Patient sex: M
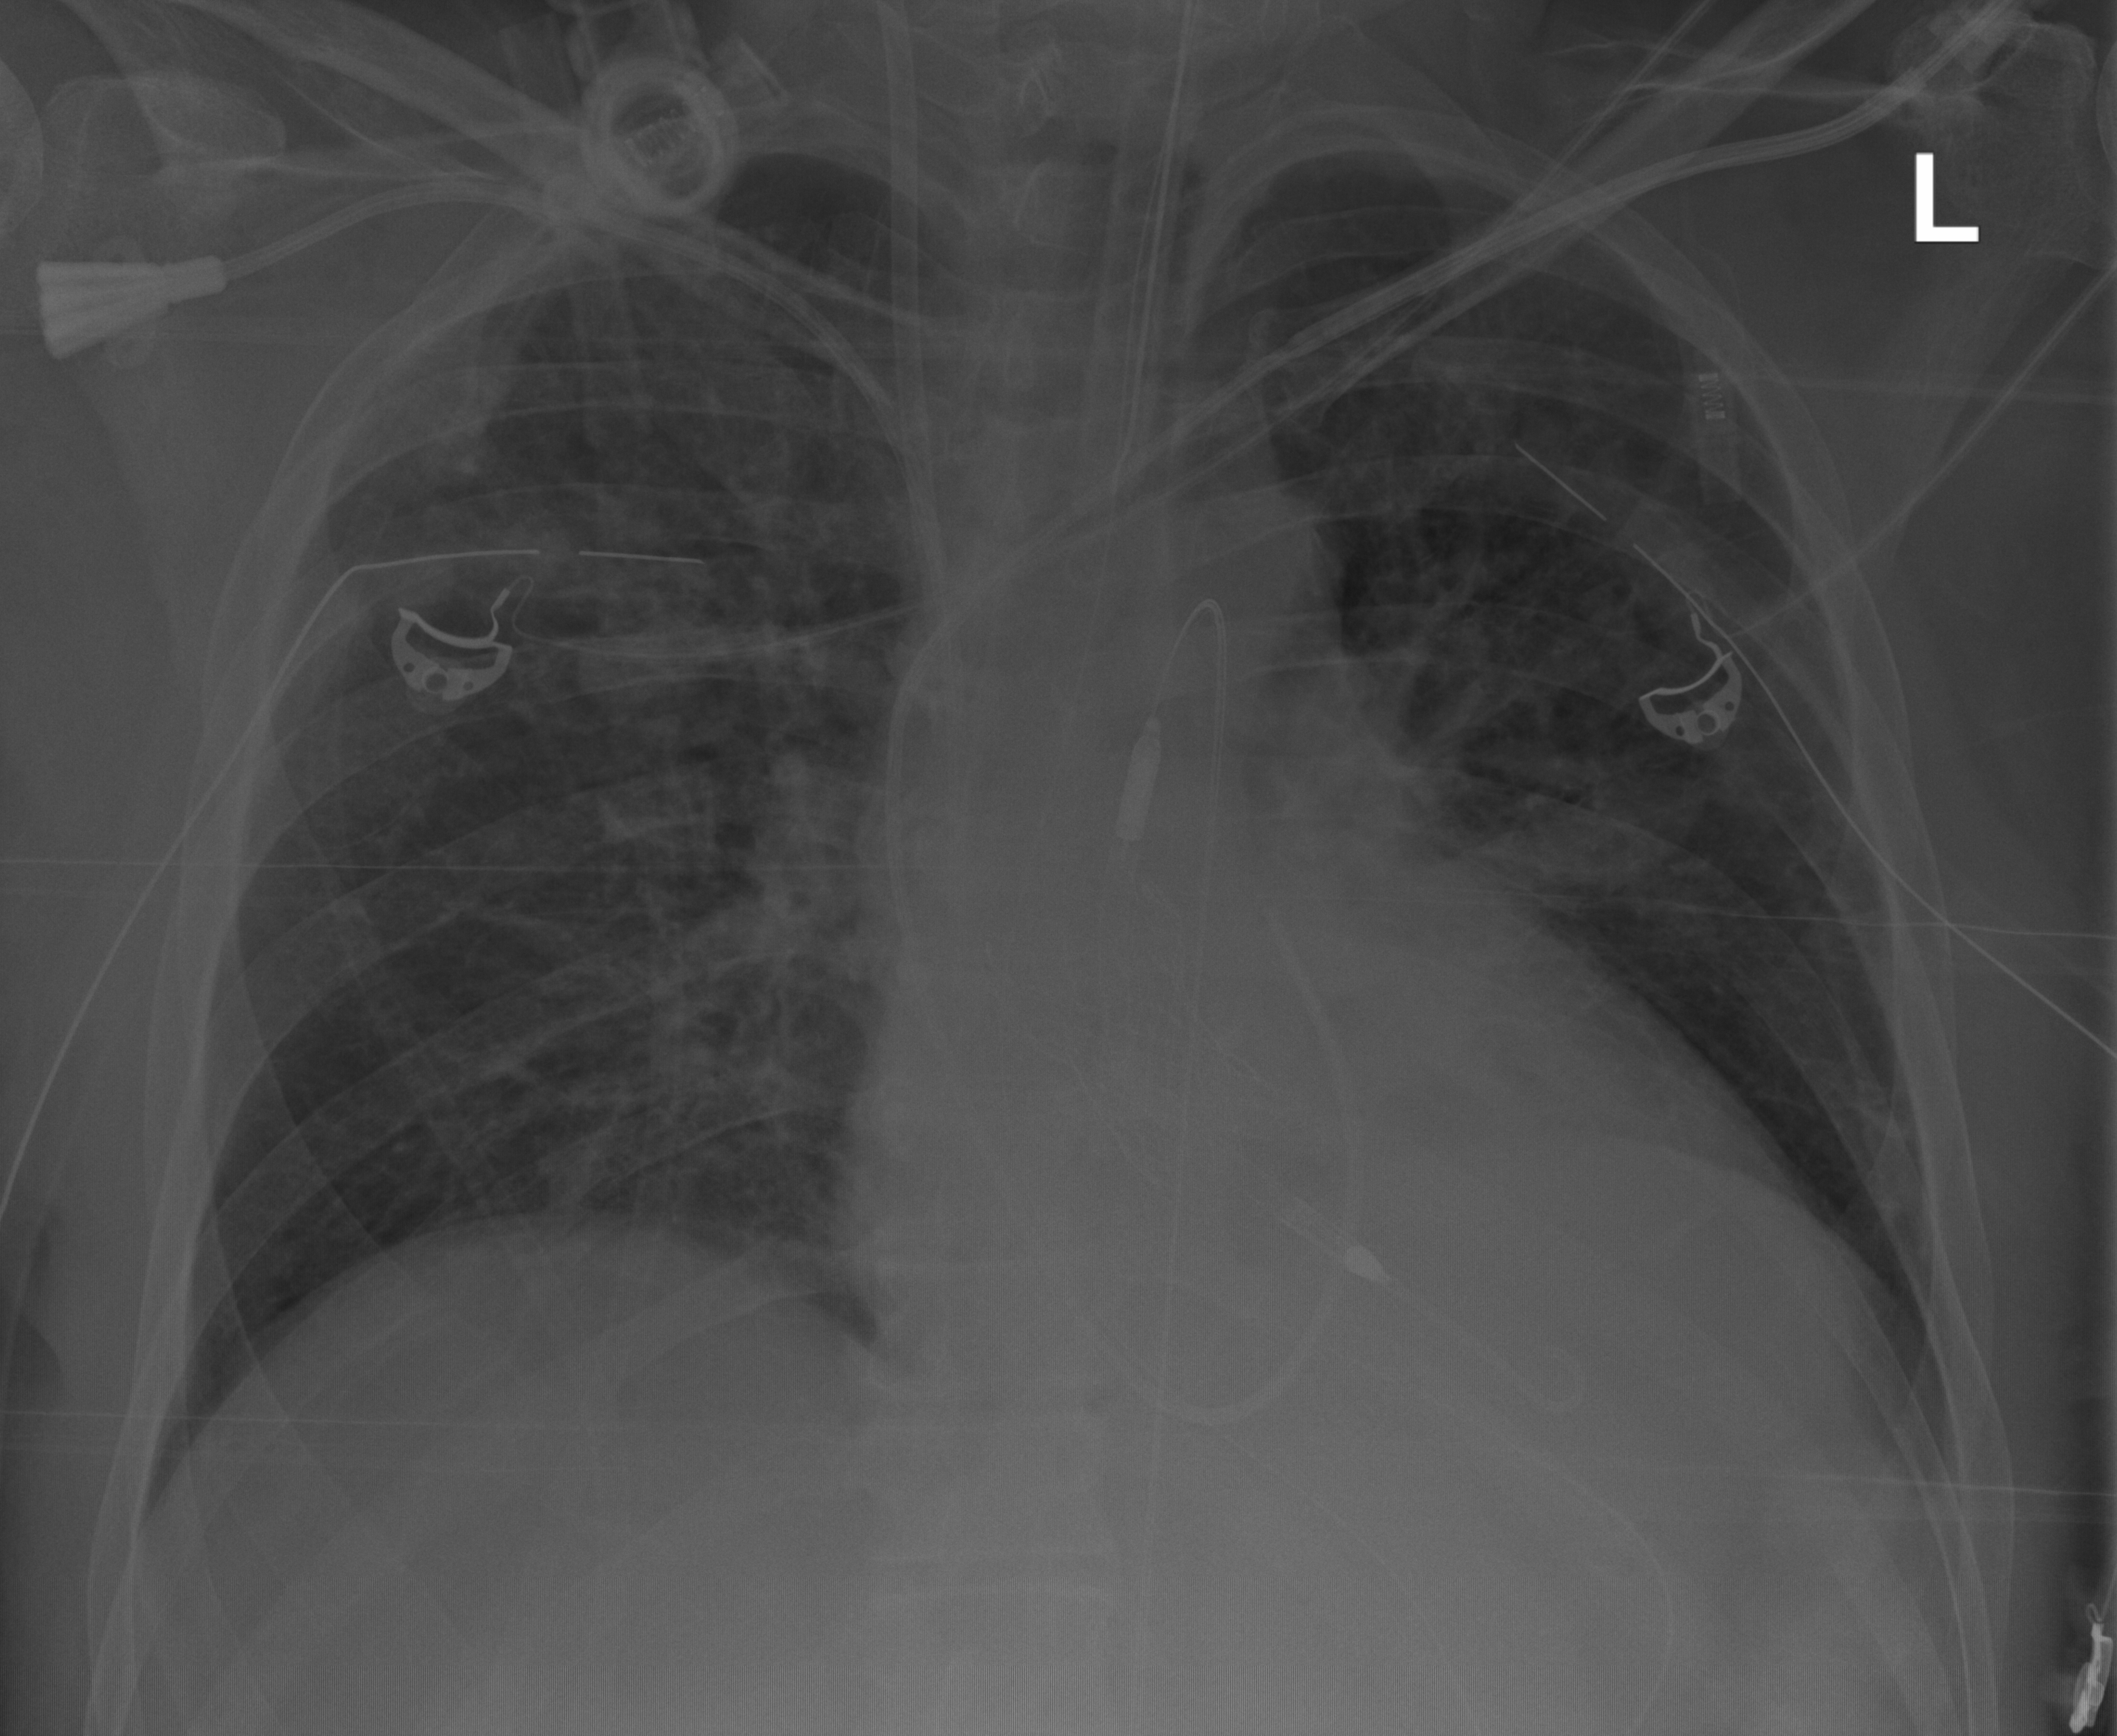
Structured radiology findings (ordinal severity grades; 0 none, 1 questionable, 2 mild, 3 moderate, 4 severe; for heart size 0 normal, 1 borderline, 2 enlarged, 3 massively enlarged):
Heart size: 0
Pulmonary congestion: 2
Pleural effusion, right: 0
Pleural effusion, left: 0
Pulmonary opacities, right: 0
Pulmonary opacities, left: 0
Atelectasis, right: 0
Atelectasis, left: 2